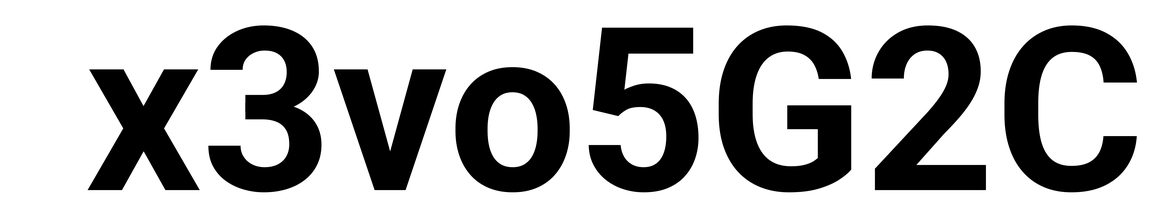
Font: Roboto_Bold